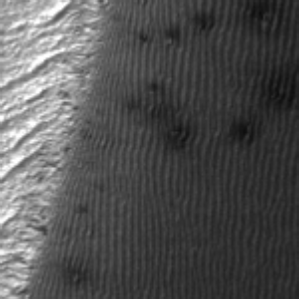
Label: frost